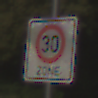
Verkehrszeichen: BeginnZone30
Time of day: SunriseSunset
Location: Outdoor (Nature)
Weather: PartlyCloudy
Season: NotSpecified
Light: Natural